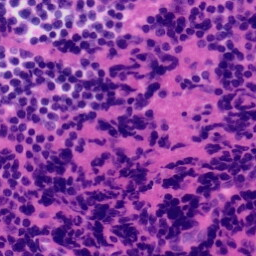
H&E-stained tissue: Tonsil